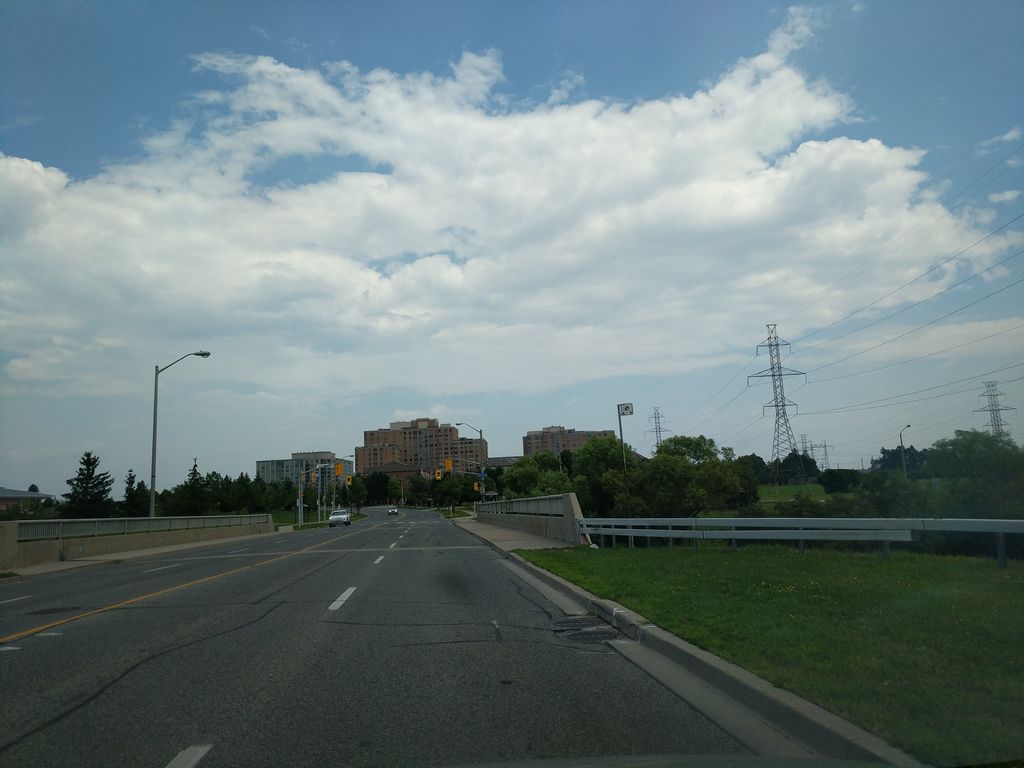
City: toronto